Question: I try to add tomcat on eclipse I made window ---> preferences ---> servers-----> runtime environments then I click add. But I can't find tomcat in the list of server.
I get like in the picture. When I made some research I find that I should use version of eclipse greater then 3.7. I use eclipse 3.8 and apache-tomcat-7.0.34.
Any one can help me what can be the problem or there is another configuration?
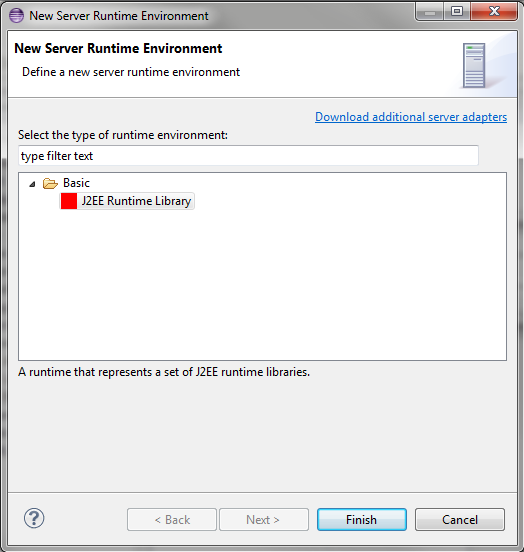
Answer: When I install Eclipse Helios I can get the list of server.
The problem is solved